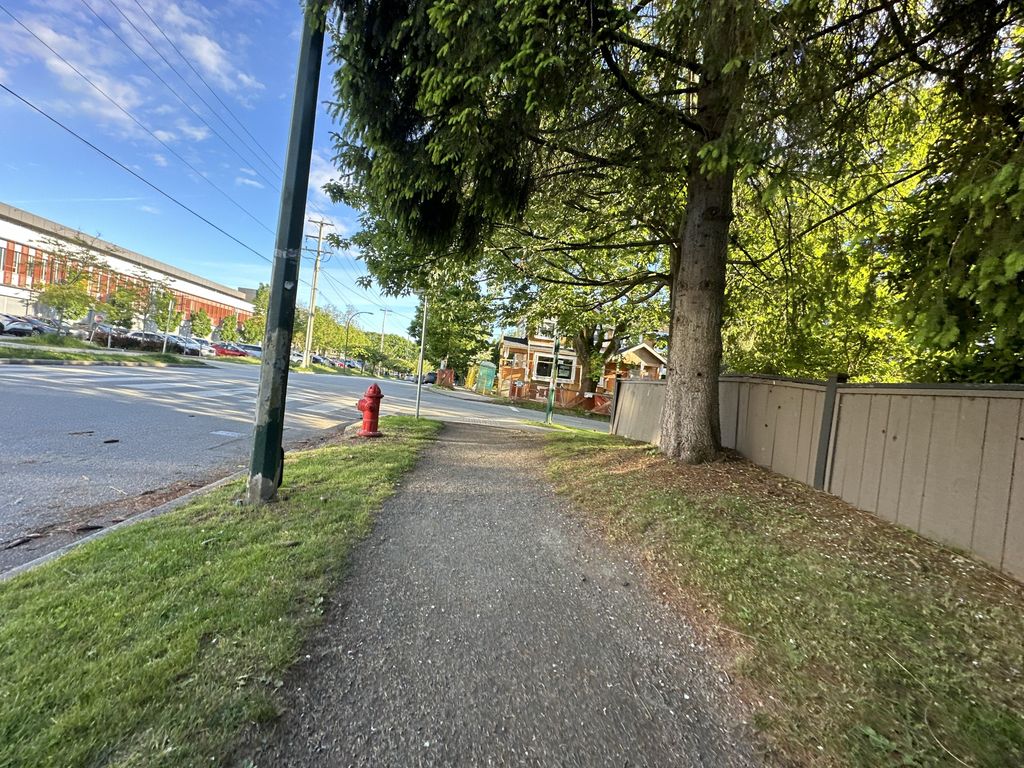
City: vancouver